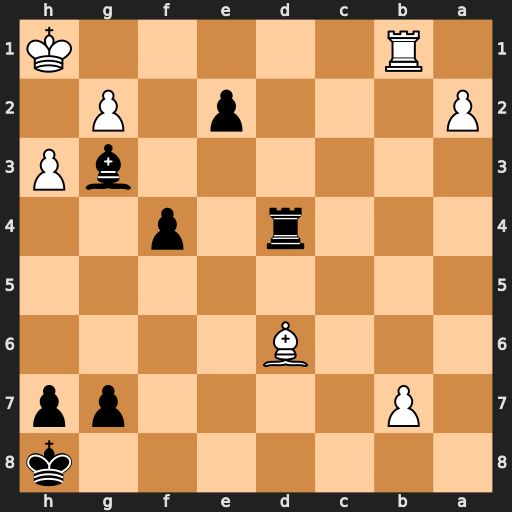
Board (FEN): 7k/1P4pp/3B4/8/3r1p2/6bP/P3p1P1/1R5K
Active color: b
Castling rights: -
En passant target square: -
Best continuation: Rd1+ Rxd1 exd1=Q#